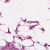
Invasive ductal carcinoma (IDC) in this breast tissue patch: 0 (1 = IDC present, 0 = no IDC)